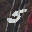
Label: 5